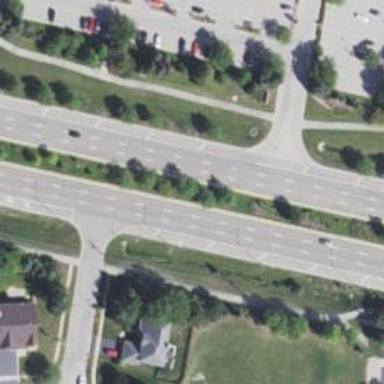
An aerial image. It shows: Secondary link road.